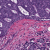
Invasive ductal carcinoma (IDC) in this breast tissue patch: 1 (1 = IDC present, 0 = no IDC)